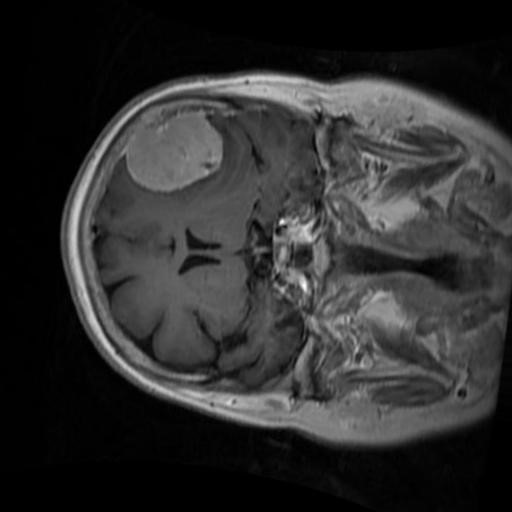
Label: brain_menin